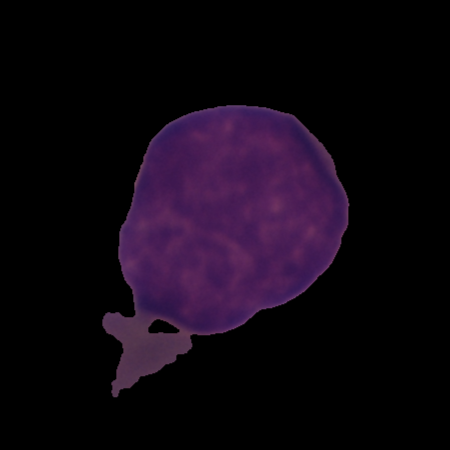
Label: cancer